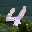
Label: 4